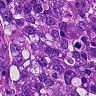
Metastatic tissue present: yes